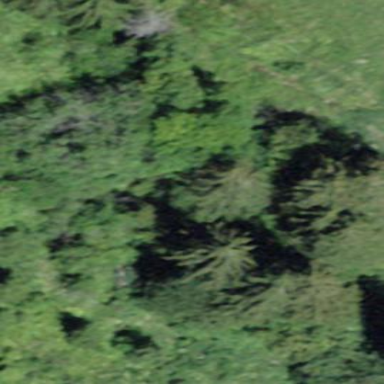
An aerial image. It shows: Forest area.